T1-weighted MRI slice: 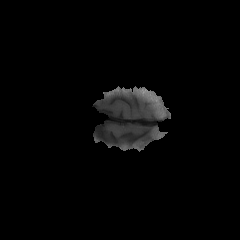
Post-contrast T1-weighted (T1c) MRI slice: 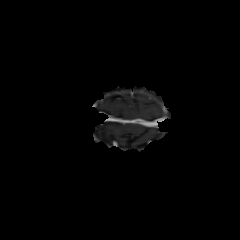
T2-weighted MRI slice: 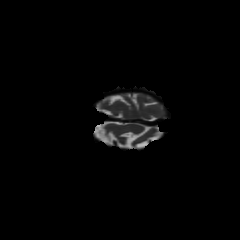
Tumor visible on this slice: no